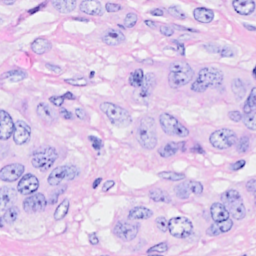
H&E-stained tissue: Breast